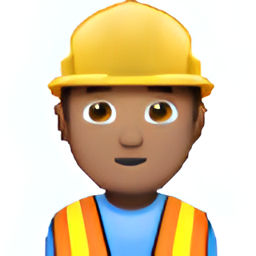
Name: male construction worker type 4
Emoji: 👷🏽‍♂️
Group: People & Body
Sub-group: person-role